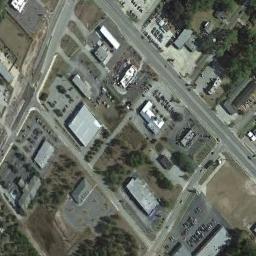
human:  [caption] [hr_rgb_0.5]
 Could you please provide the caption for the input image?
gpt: The medium residential area has some houses of different sizes and parking lots and some roads go through the medium residential area .

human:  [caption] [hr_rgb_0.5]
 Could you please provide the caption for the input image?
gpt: The medium residential is on the bare land next to the road .

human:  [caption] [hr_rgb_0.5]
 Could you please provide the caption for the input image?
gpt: There are few houses in medium - sized areas .

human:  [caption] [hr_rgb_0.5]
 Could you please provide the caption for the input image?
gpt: Many buildings are in medium residential area .

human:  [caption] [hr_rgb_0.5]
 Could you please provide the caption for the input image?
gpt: There are some buildings on the medium residential area .